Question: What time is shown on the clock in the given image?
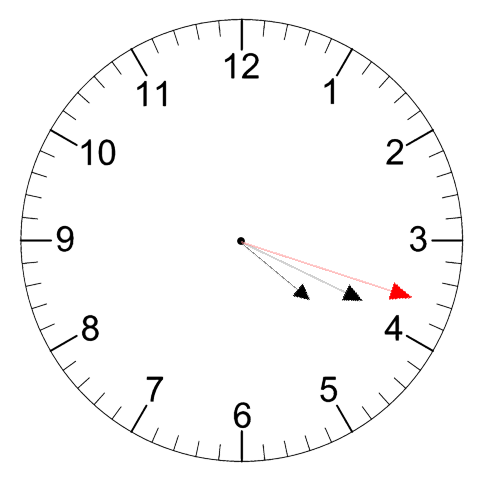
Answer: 04:19:18